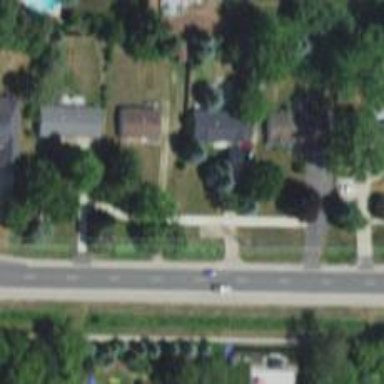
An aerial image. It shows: Driveway.